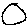
Label: circle